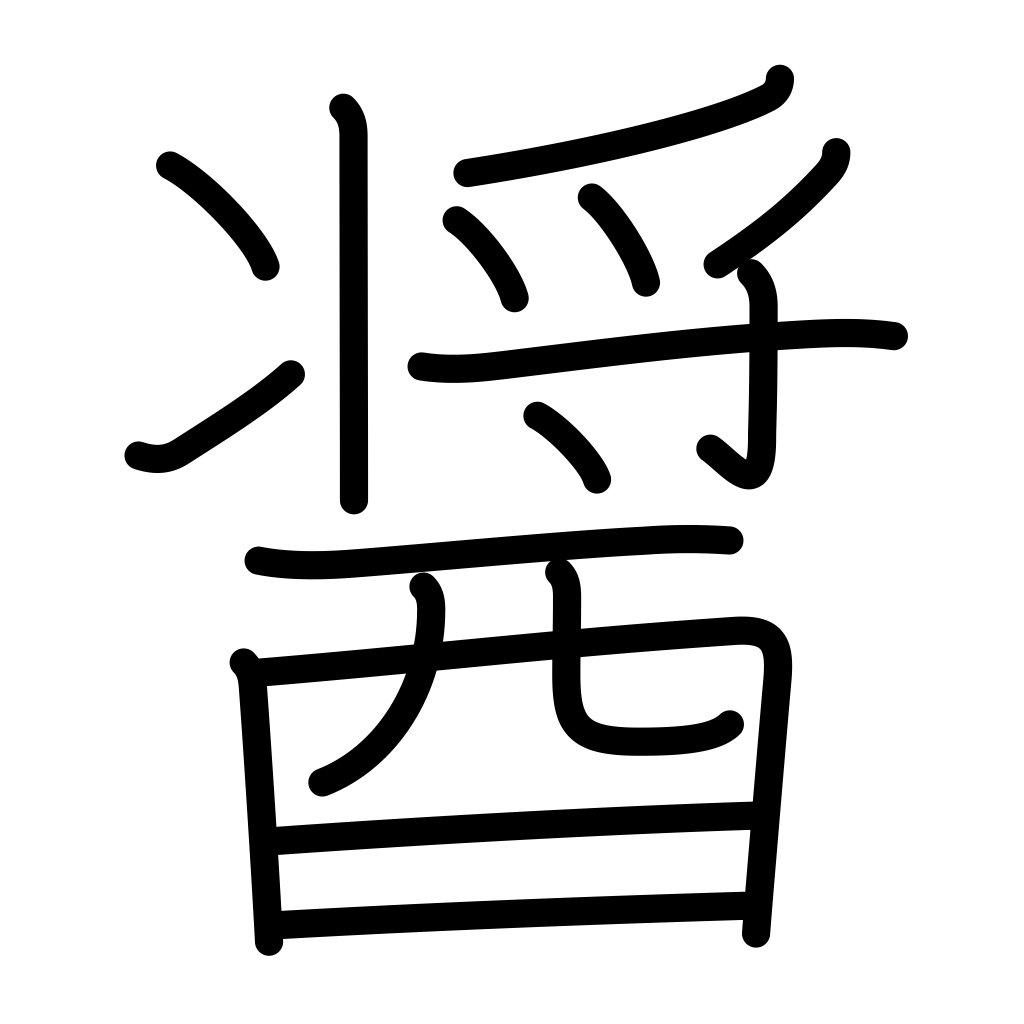
Meaning: a kind of miso